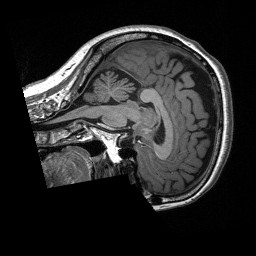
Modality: T1w
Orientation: sagittal
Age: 59
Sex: female
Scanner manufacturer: siemens
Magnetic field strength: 3 T
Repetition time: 2.4 s
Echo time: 0.00226 s